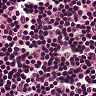
Metastatic tissue present: no